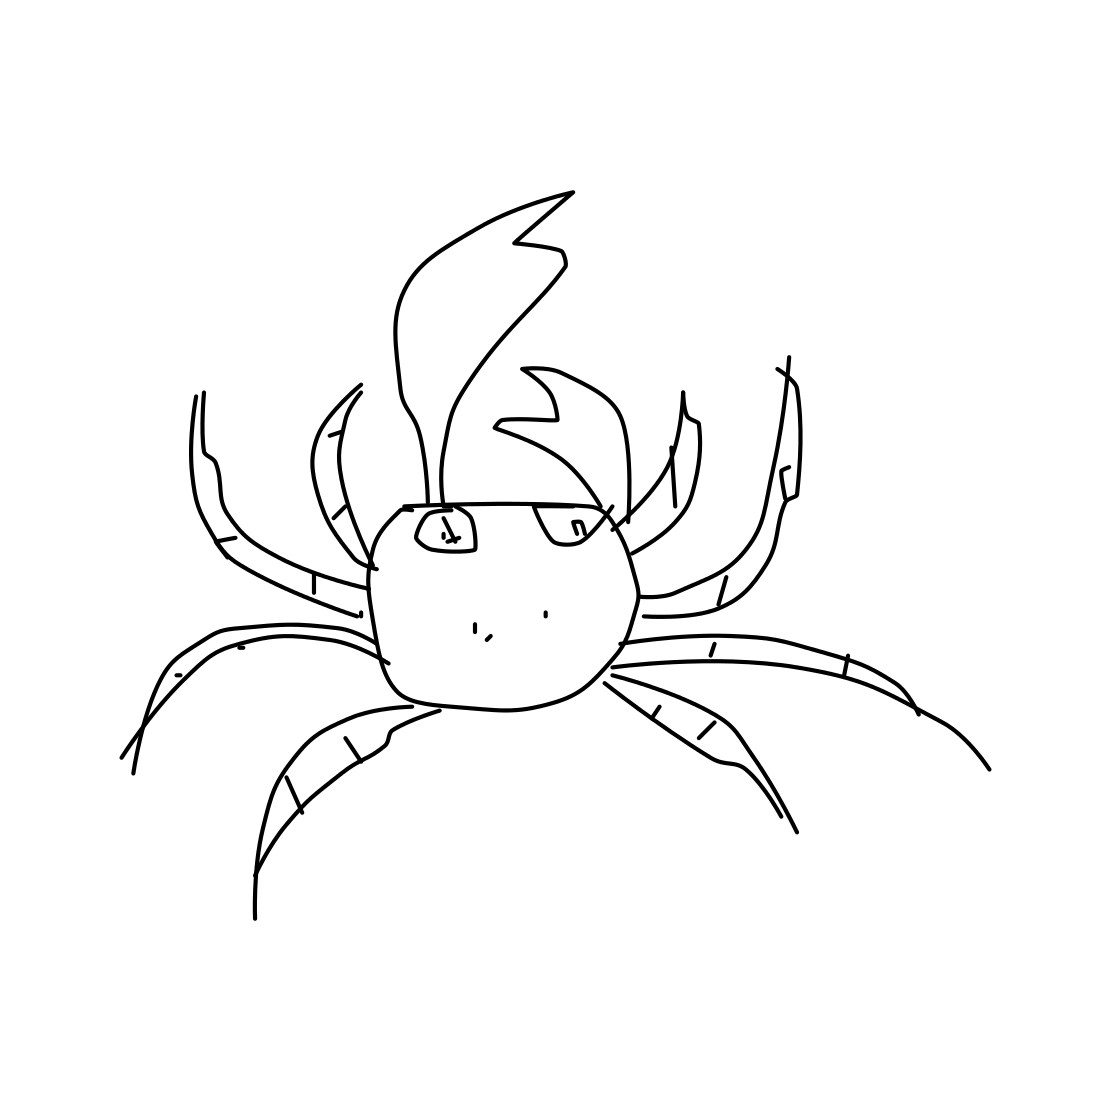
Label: crab